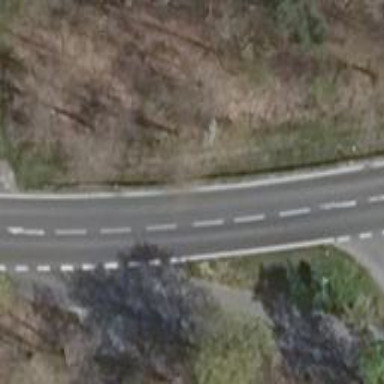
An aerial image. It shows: Secondary road with asphalt surface.